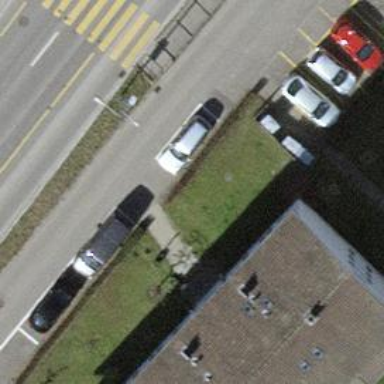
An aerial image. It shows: Asphalt surface parking space.